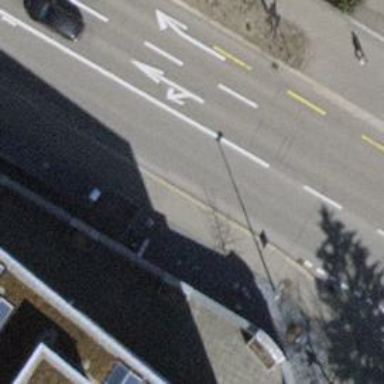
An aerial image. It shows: Secondary road with asphalt surface. There is separate lane for cyclists on the left and trolley wires are present. Both sides of the road have separate sidewalks.